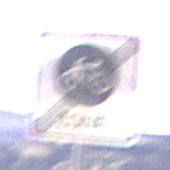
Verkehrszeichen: EndeFahrradzone
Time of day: Midday
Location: Outdoor (Nature)
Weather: Clear
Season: NotSpecified
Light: Natural